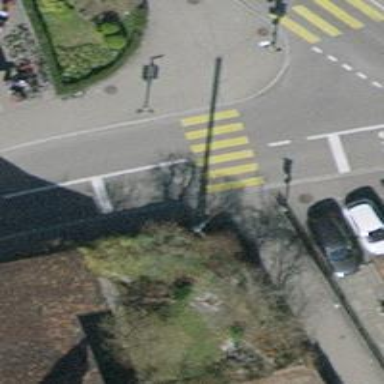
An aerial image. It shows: Crossing with traffic signals.